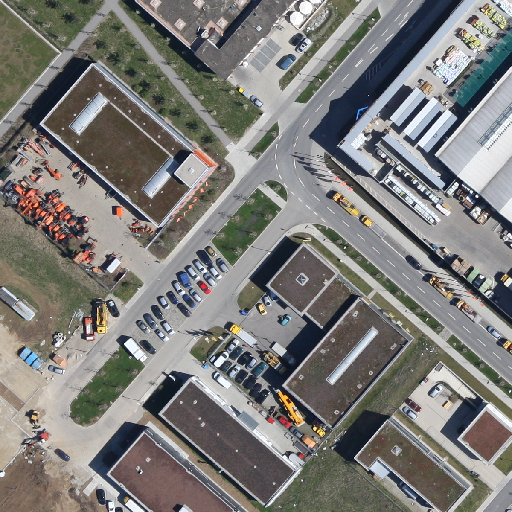
Referring expression: car in the parking area